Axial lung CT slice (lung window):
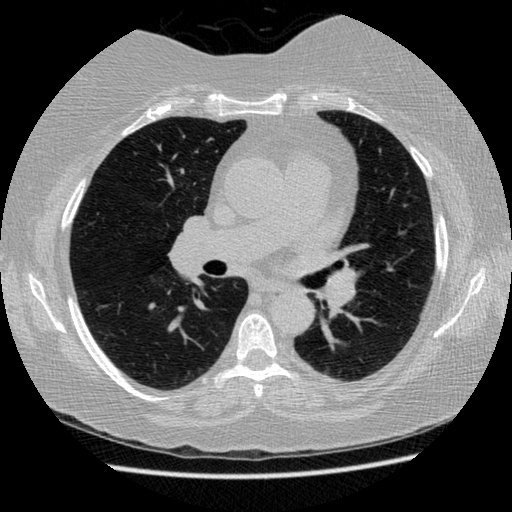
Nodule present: no